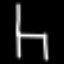
Label: chair